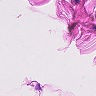
Metastatic tissue present: no